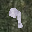
Label: 9